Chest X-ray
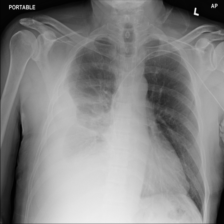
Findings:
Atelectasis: positive
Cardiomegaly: negative
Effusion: positive
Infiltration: negative
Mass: negative
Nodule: negative
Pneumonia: negative
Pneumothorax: negative
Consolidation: negative
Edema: negative
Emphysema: negative
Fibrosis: negative
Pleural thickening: negative
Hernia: negative